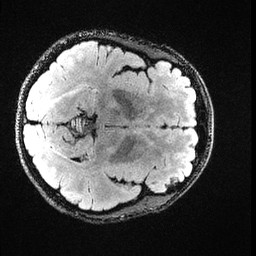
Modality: FLAIR
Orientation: axial
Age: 33
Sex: female
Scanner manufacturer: ge
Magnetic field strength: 3 T
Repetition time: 4.802 s
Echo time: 0.1162 s